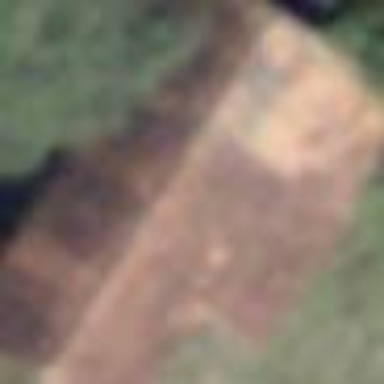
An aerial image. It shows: Barn.